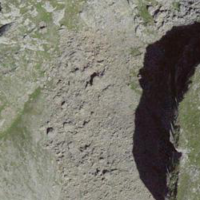
EUNIS habitat code: 48
Species observed at this site:
Bartsia alpina